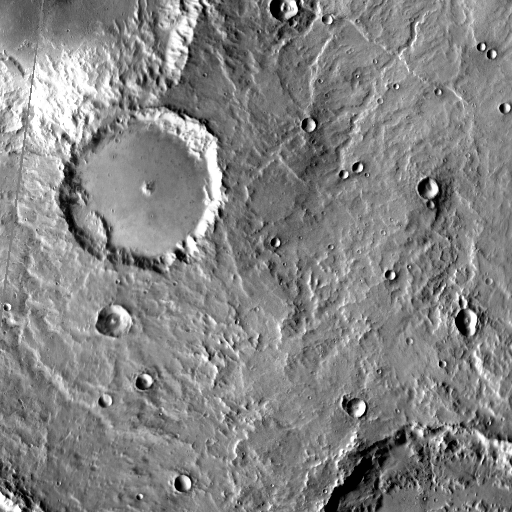
Crater classes present: Background, Other, Secondary